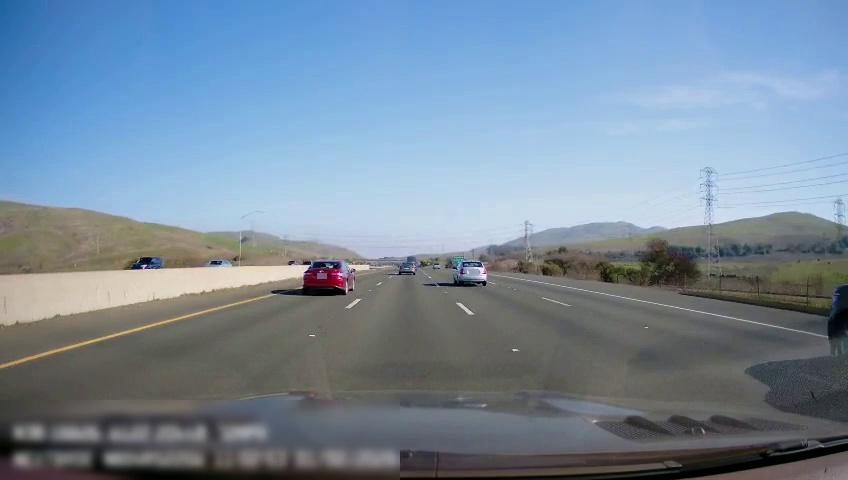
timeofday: Day
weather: Sunny
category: Drivable Space
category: Vehicles | Car
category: Vehicles | SUV
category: Vehicles | Car
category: Vehicles | Van
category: Vehicles | Car
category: Vehicles | SUV
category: Vehicles | Car
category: Vehicles | Car
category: Lanes | Alternate Lane
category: Lanes | Alternate Lane
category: Lanes | Alternate Lane
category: Lanes | Current Lane
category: Lanes | Alternate Lane
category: Traffic | Signs